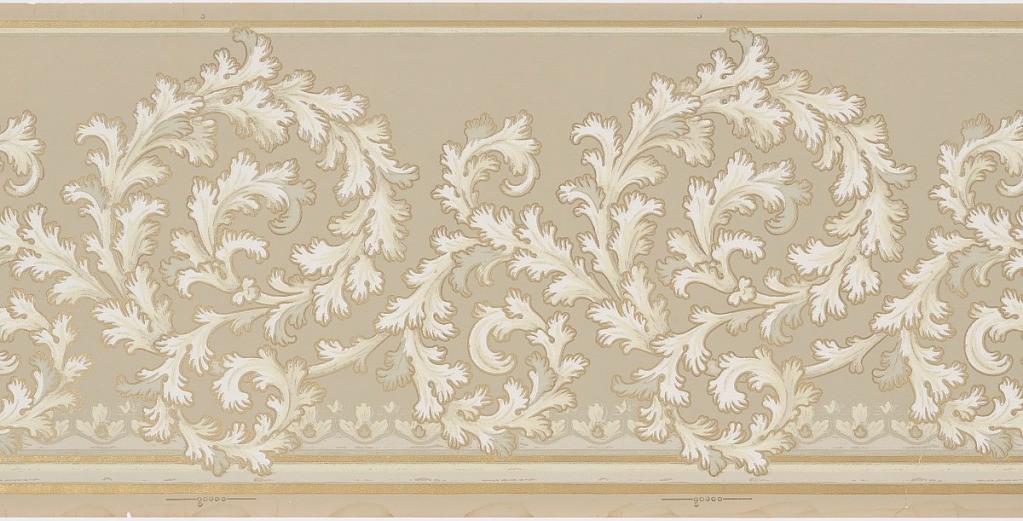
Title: Frieze
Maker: Janeway & Co. Inc., New Brunswick, New Jersey, 1848 - 1914
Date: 1905–1915
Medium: Machine-printed paper
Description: A repeating design of scrolling acanthus leaves of ivory and white bordered in gold upon a grey ground, the design bordered at the top and the bottom by bands of grey, white and gold.